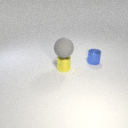
small yellow metal cylinder below large gray rubber sphere